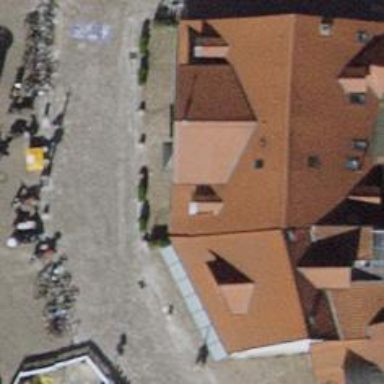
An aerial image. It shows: Hotel with restaurant.